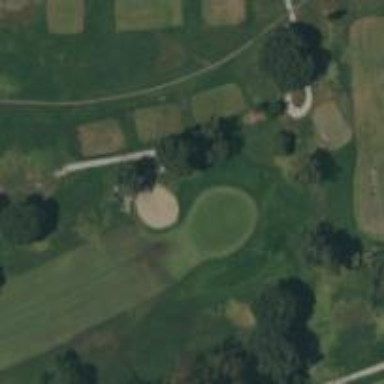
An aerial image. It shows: Path designated for golf carts.